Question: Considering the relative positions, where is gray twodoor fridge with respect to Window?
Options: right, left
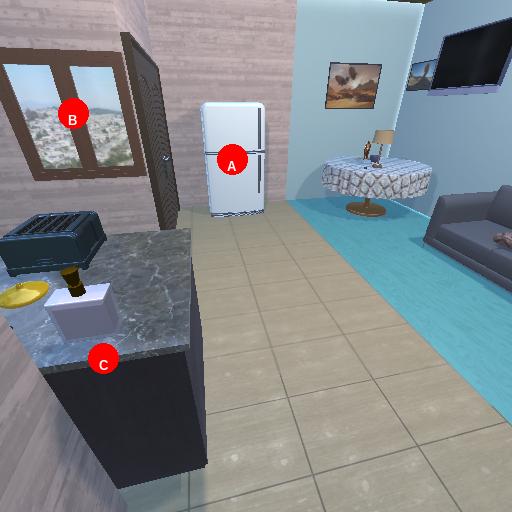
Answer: right